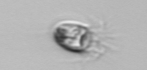
Label: Balanion